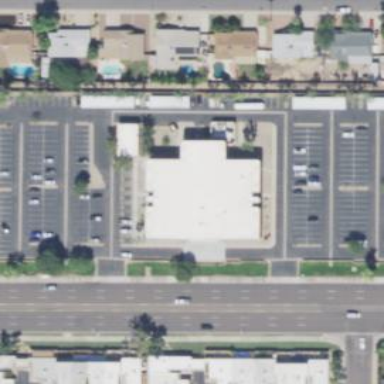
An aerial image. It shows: Clinic building offering healthcare services.